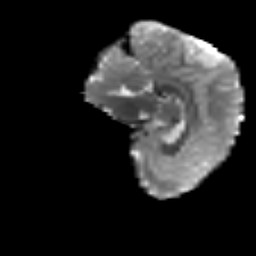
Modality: T2w
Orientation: sagittal
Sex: male
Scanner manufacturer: siemens
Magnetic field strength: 3 T
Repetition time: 5 s
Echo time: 0.071 s